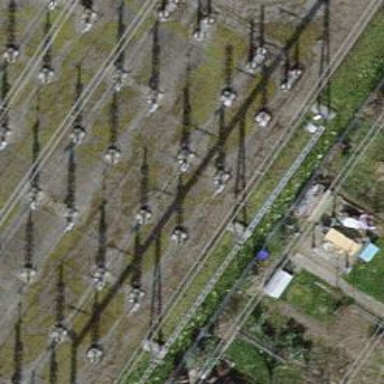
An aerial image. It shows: Switch used for power control.